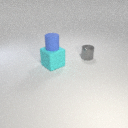
large cyan rubber cube to the left of small gray metal cylinder